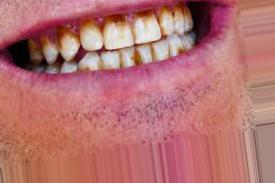
Condition: Tooth Discoloration